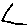
Label: triangle